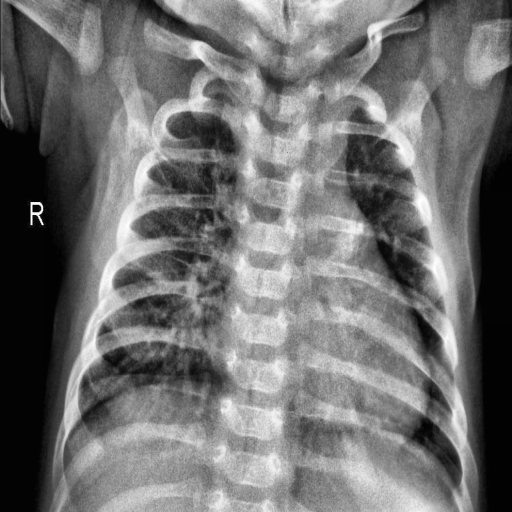
Finding: PNEUMONIA